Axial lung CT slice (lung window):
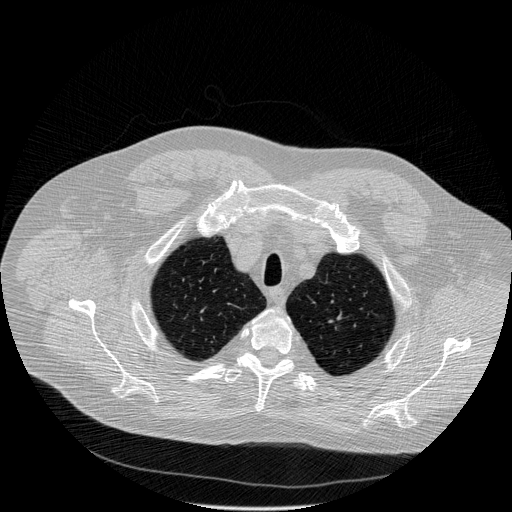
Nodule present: no